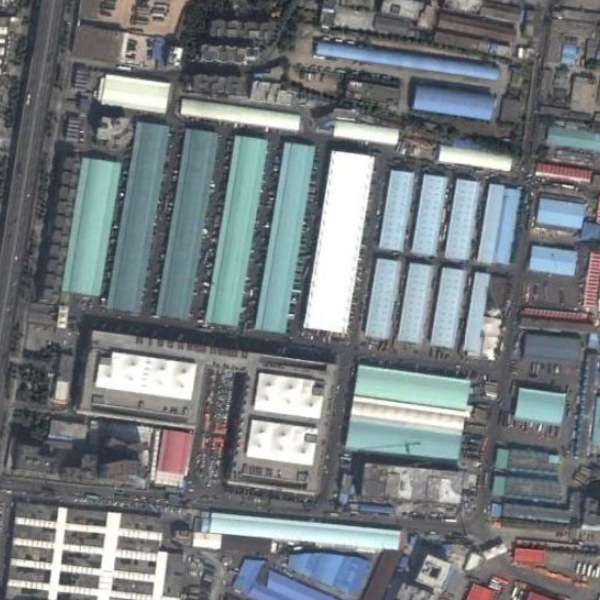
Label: Industrial